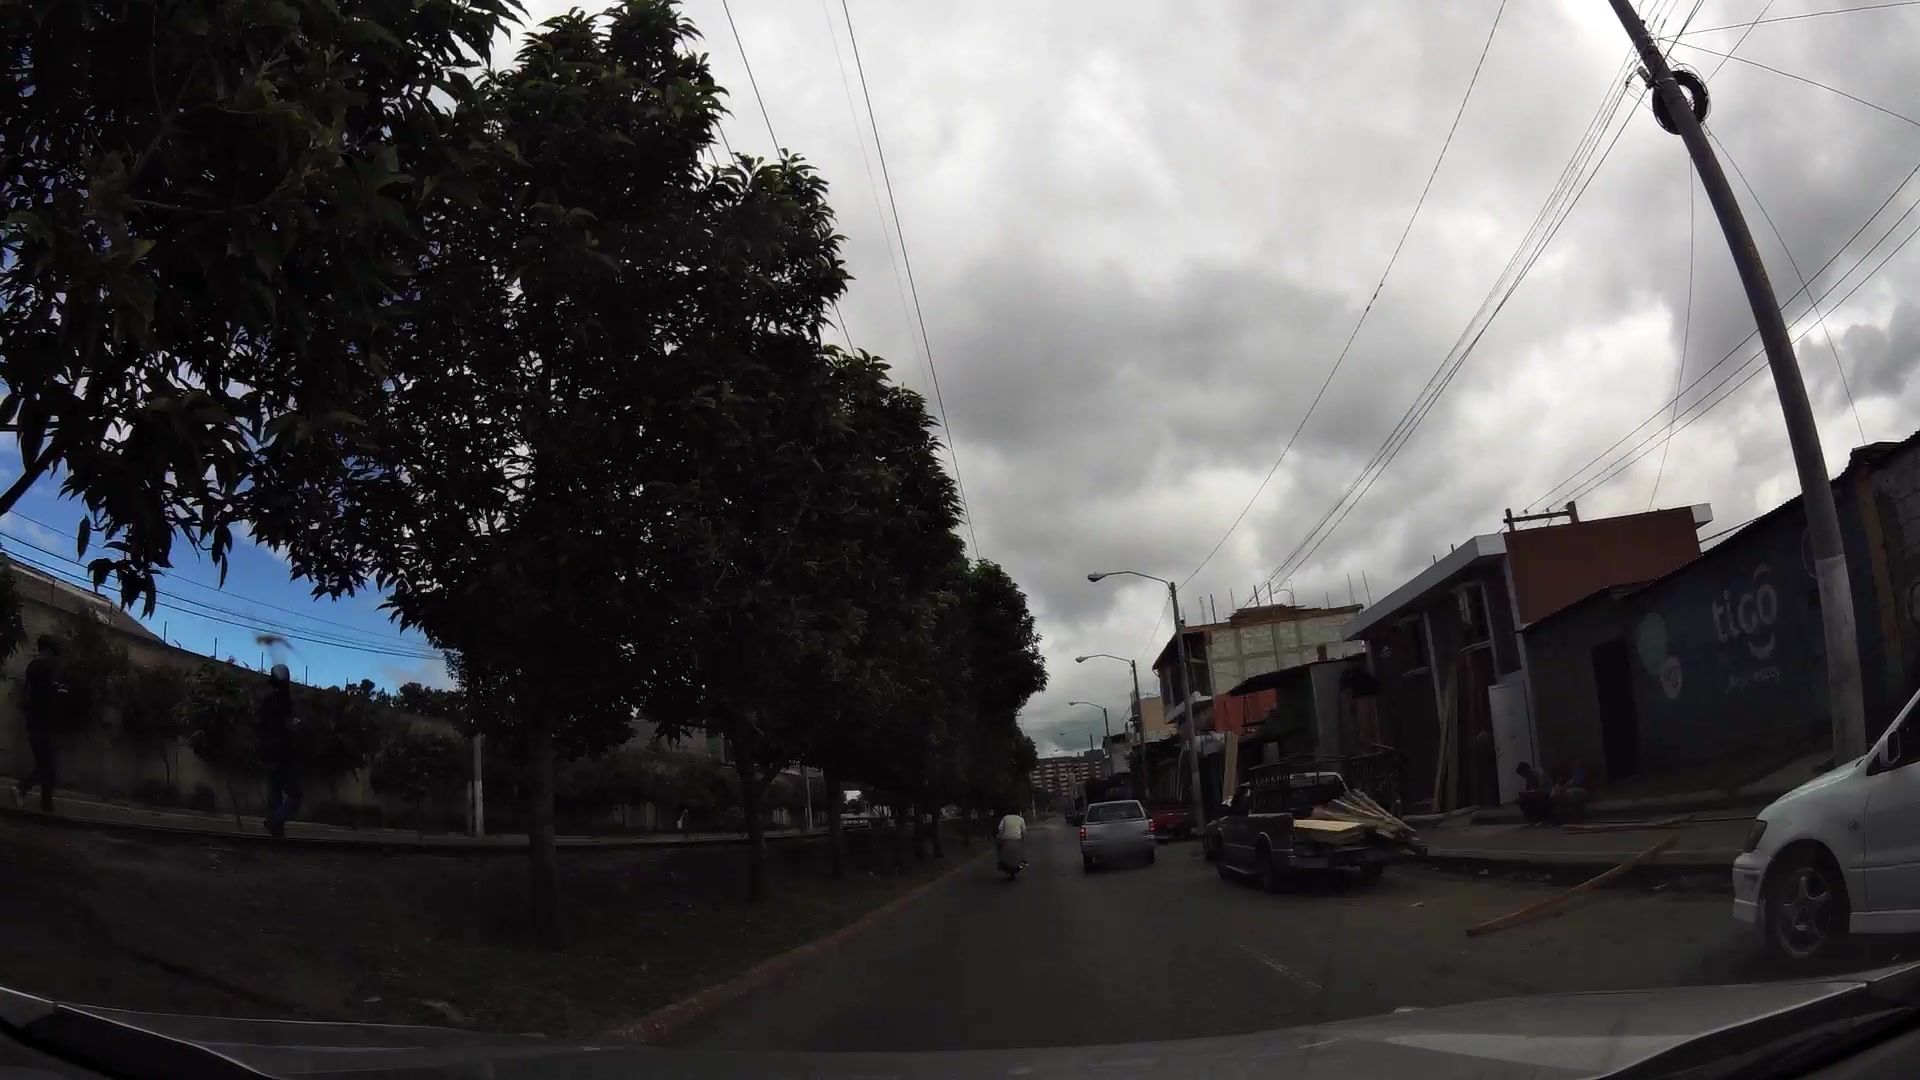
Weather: cloudy
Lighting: day
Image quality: good
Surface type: driving surface
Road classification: tertiary, primary
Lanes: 2
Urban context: urban centre
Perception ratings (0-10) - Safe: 3.07, Lively: 3.71, Beautiful: 4.32, Boring: 2.75, Depressing: 6.02, Wealthy: 0.72